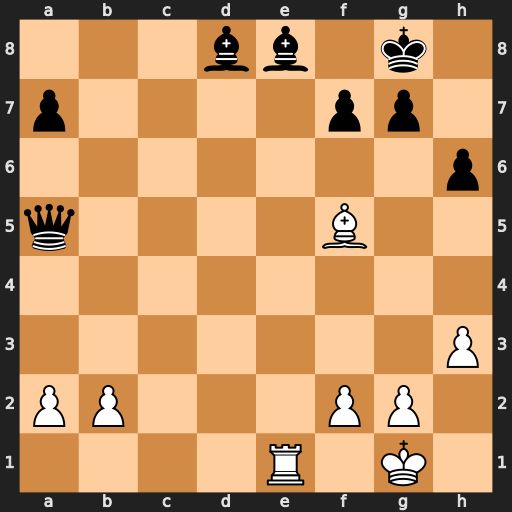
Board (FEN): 3bb1k1/p4pp1/7p/q4B2/8/7P/PP3PP1/4R1K1
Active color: w
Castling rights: -
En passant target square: -
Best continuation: Rxe8#